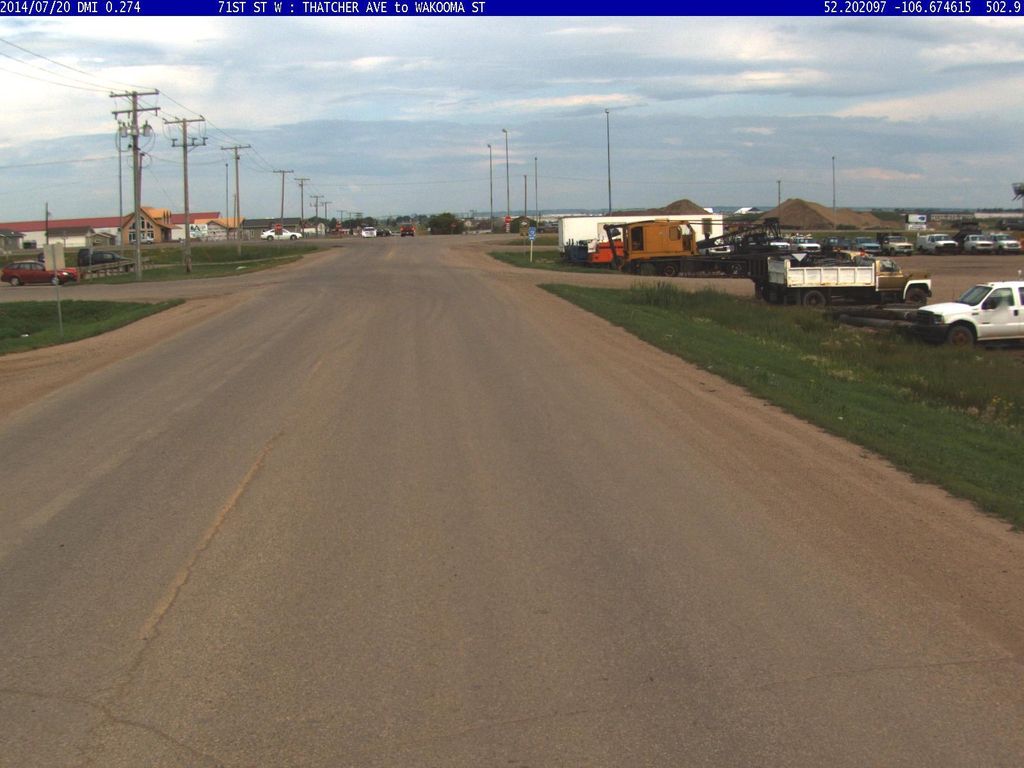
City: saskatoon